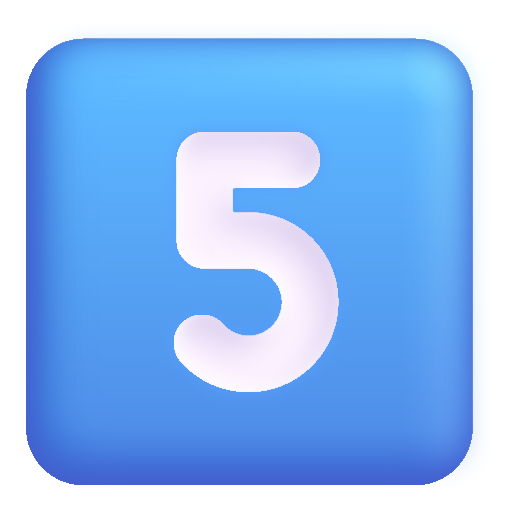
keycap 5 color